Fundus camera: zeiss
Shooting center: midpoint
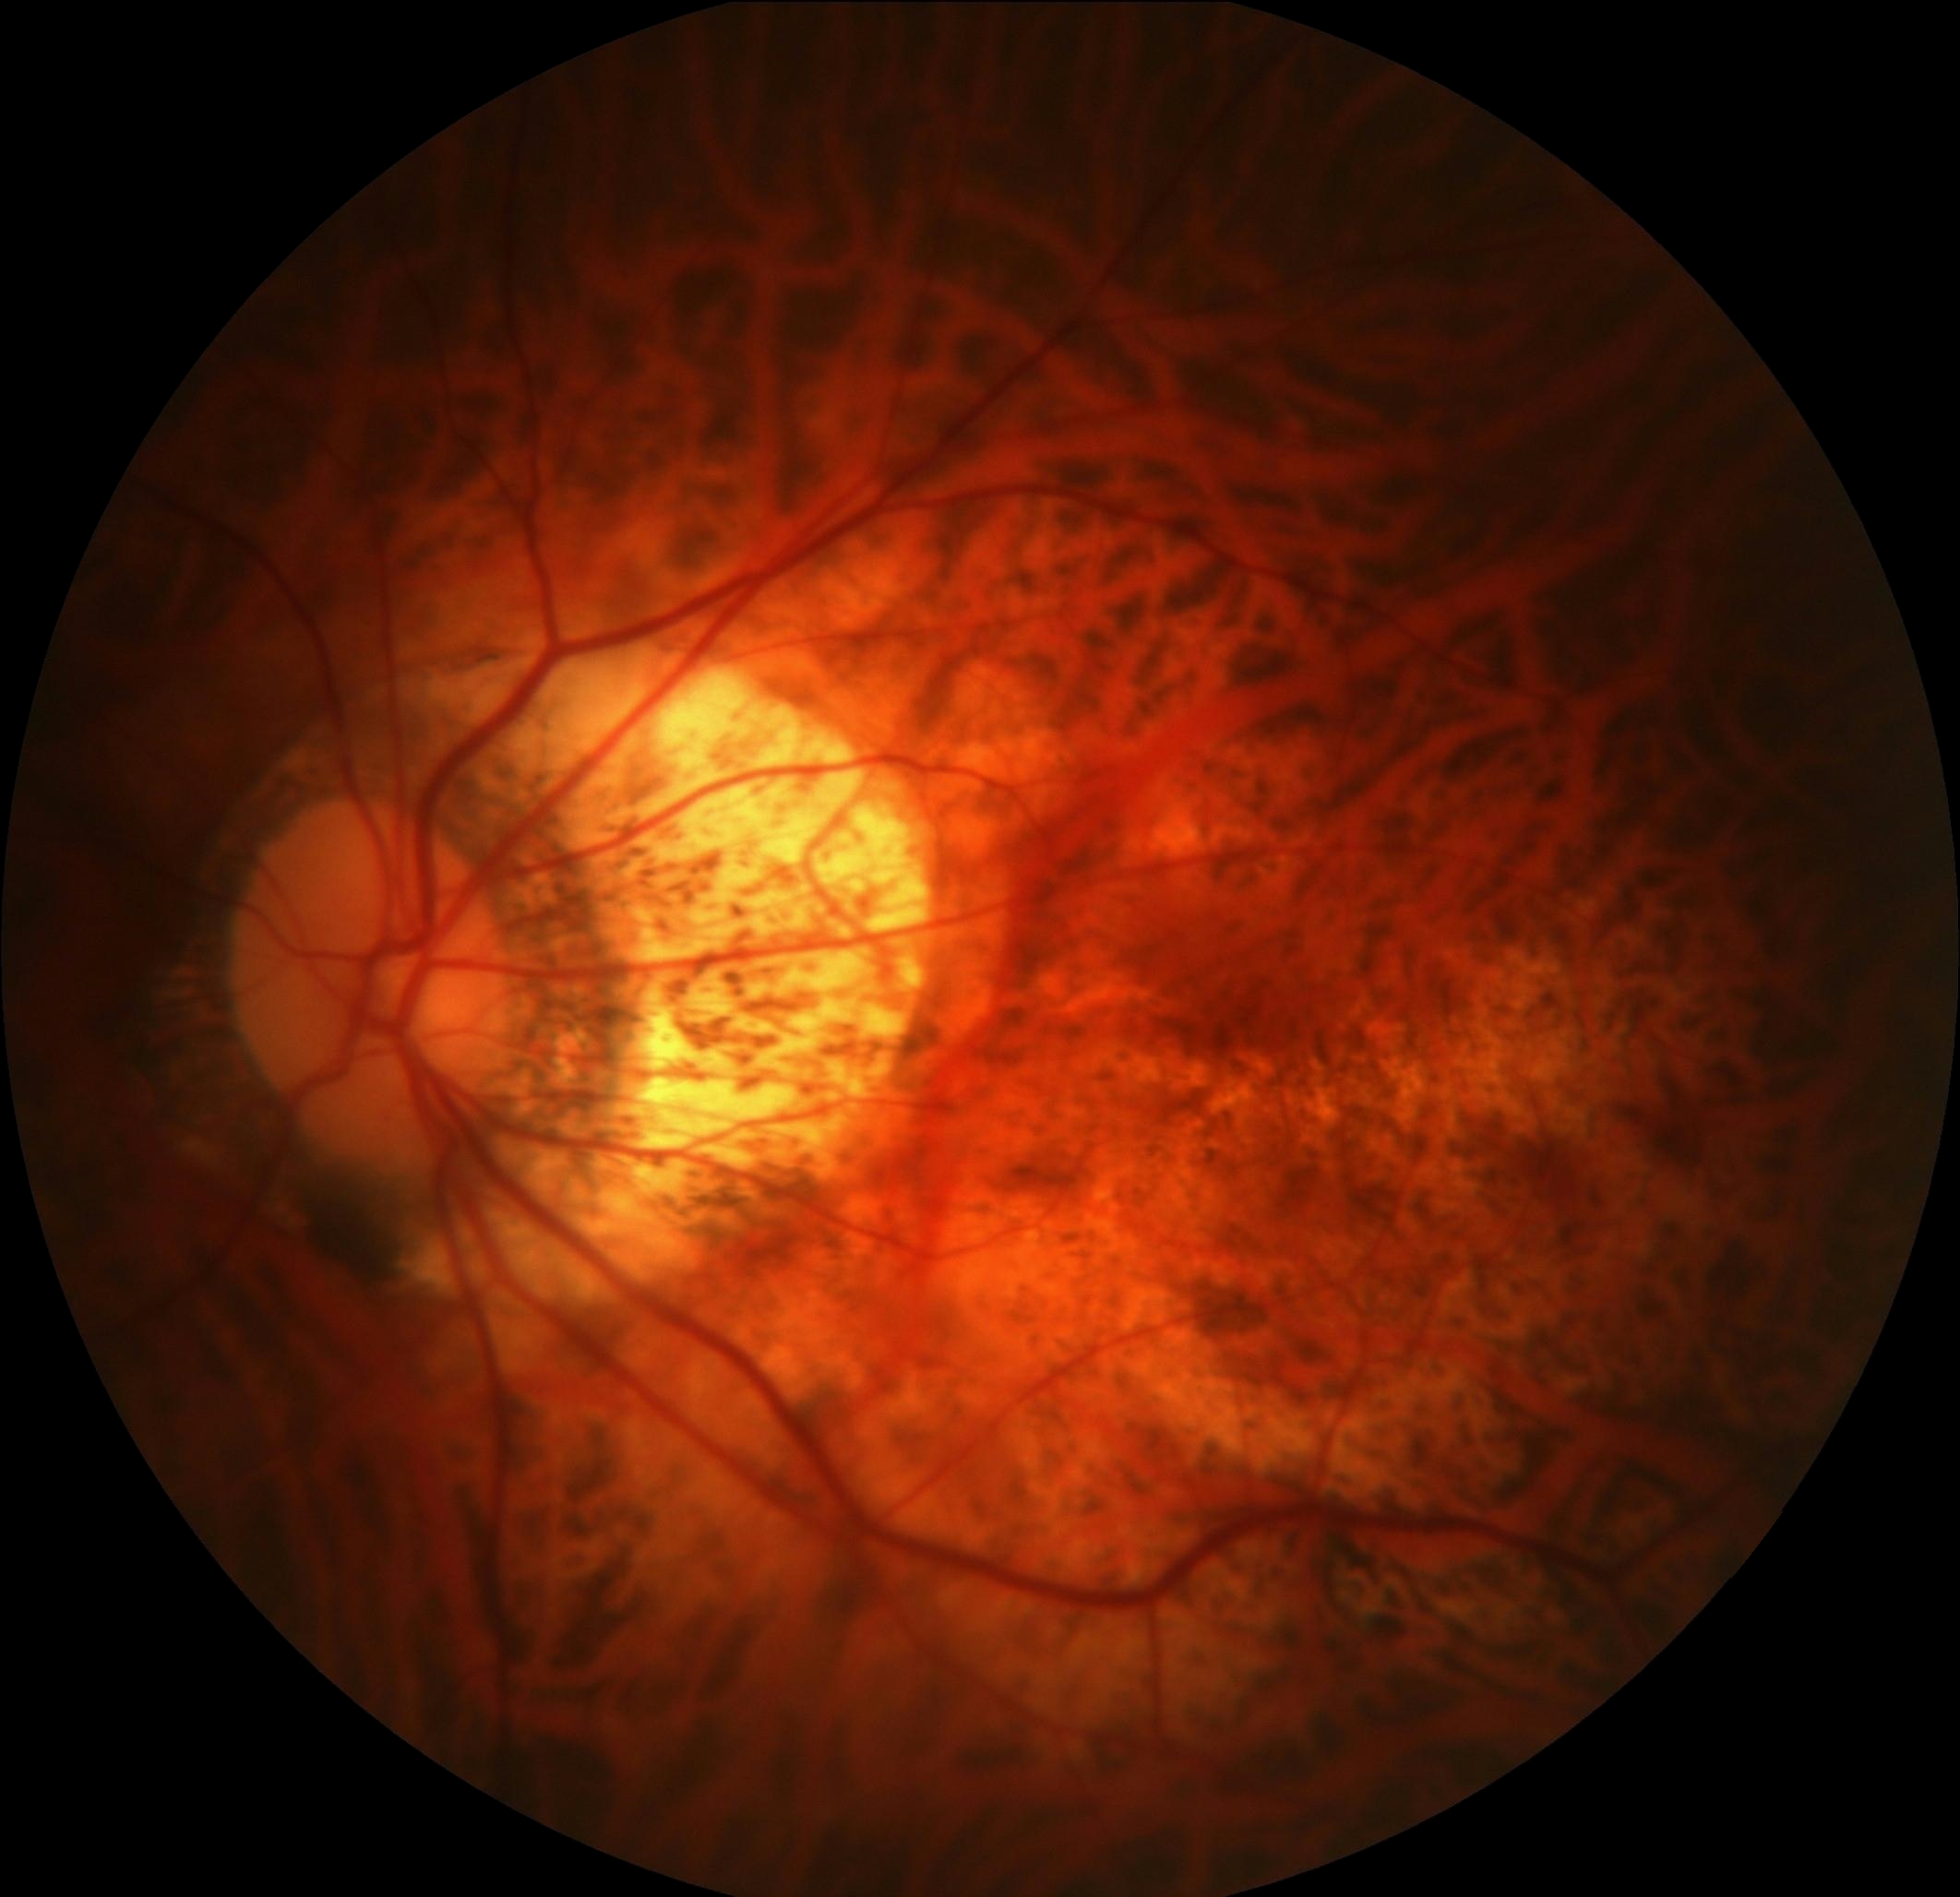
Pathologic myopia: yes
Patchy retinal atrophy: present
Retinal detachment: absent